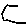
Label: hexagon